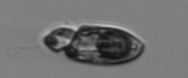
Label: Katodinium_or_Torodinium